九年级 · 解析几何
如图, 以 $\triangle A B C$ 的边 $A B$ 为直径的 $\odot O$ 恰好过 $B C$ 的中点 $D$, 过点 $D$ 作 $D E \perp$ $A C$ 于 $E$, 连结 $O D$, 则下列结论中: (1) $O D / / B C$; (2) $\angle B=\angle C$; (3) $2 O A=A C$; (4) $D E$ 是 $\odot O$ 的切线; (5) $\angle E D A=\angle B$, 正确的序号是 \$ \qquad \$

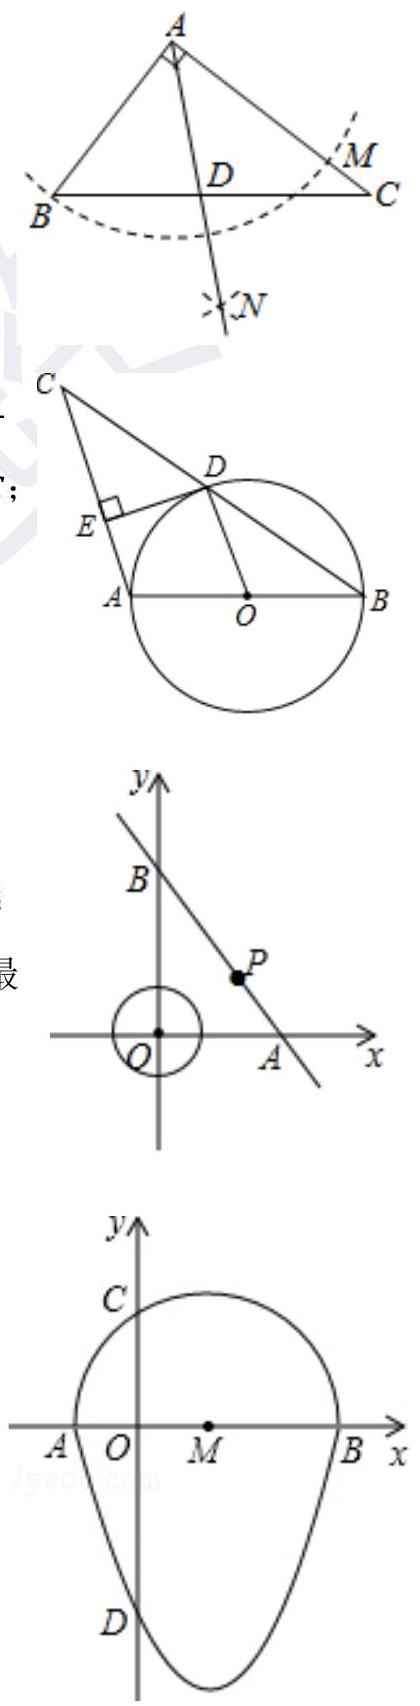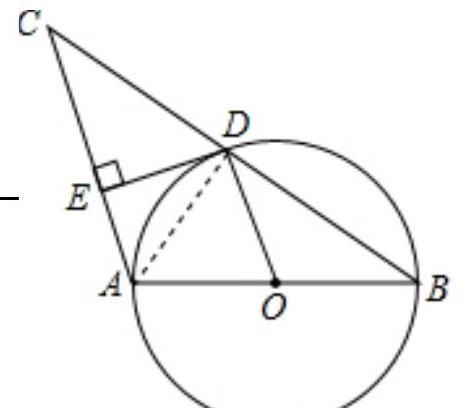
答案: (1)(2)(5)
解析: 连接 $A D$,

$\because D$ 为 $B C$ 中点, 点 $O$ 为 $A B$ 的中点,

$\therefore O D$ 为 $\triangle A B C$ 的中位线,

$\therefore O D / / B C$, (1)正确;

$\because A B$ 是 $\odot O$ 的直径,

$\therefore \angle A D B=90^{\circ}=\angle A D C$,

即 $A D \perp B C$, 又 $B D=C D ，$

$\therefore \triangle A B C$ 为等腰三角形,

$\therefore \angle B=\angle C$, (2)正确;

$\because D E \perp A C$, 且 $D O / / A C$,

$\therefore O D \perp D E$,

$\because O D$ 是半径,

$\therefore D E$ 是 $\odot O$ 的切线, $\therefore$ (4)正确;

$\therefore \angle O D A+\angle E D A=90^{\circ}$,

$\because \angle A D B=\angle A D O+\angle O D B=90^{\circ}$,

$\therefore \angle E D A=\angle O D B$,

$\because O D=O B$,

$\therefore \angle B=\angle O D B$

$\therefore \angle E D A=\angle B, \therefore$ (5)正确;

$\because D$ 为 $B C$ 中点, $A D \perp B C$,

$\therefore A C=A B$,

$\because O A=O B=\frac{1}{2} A B$,

$\therefore O A=\frac{1}{2} A C$,

$\therefore$ (3)不正确,

故答案为: (1)(4)(5).